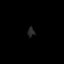
Tissue: lung
Cell type: Others
Senescence score: 0.2038
Nuclear area (px): 63
Mean DAPI intensity: 38.365